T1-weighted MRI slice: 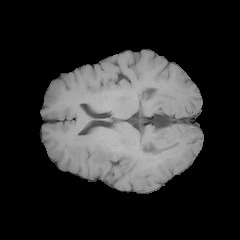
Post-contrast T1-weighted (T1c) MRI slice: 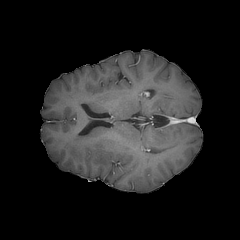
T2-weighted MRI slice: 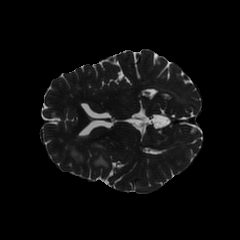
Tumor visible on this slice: yes